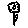
Label: flower